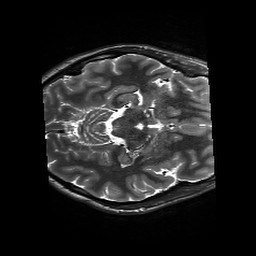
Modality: T2w
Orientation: axial
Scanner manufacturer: siemens
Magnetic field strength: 3 T
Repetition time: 13.52 s
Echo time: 0.088 s